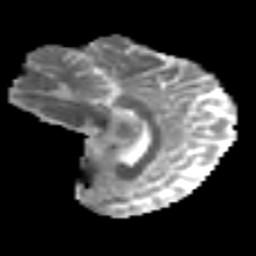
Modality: MD
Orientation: sagittal
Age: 37
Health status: ill
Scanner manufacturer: philips
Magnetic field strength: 3 T
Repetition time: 9 s
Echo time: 0.127 s